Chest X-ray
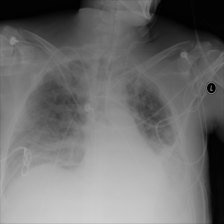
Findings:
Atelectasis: negative
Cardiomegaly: negative
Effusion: negative
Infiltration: negative
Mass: negative
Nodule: negative
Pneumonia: negative
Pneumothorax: negative
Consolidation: negative
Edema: negative
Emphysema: negative
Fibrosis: negative
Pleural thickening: negative
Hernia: negative